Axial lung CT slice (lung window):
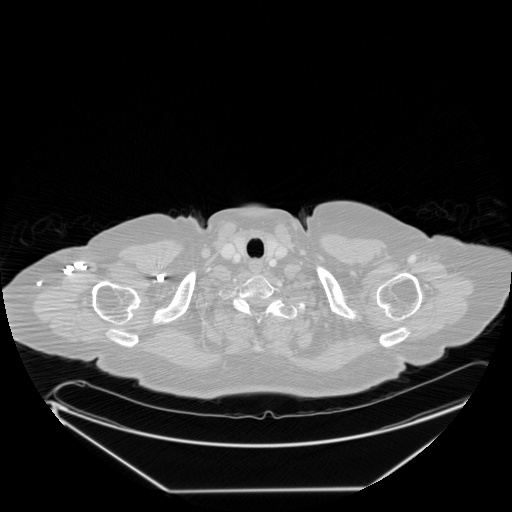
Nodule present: no